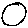
Label: circle